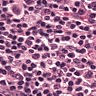
Metastatic tissue present: yes